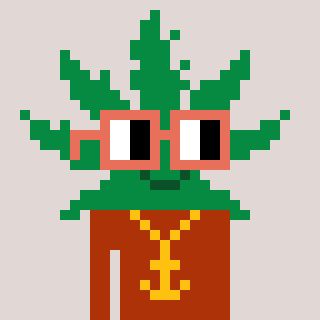
a pixel art character with square orange glasses, a weed-shaped head and a hotbrown-colored body on a warm background